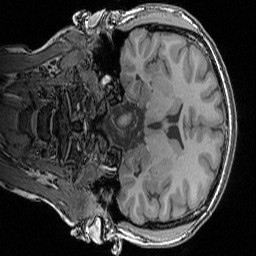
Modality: T1w
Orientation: coronal
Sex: female
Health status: ill
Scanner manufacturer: siemens
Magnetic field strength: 3 T
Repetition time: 1.57 s
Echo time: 0.00342 s